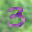
Label: 3